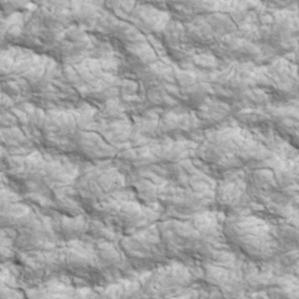
Label: non_frost